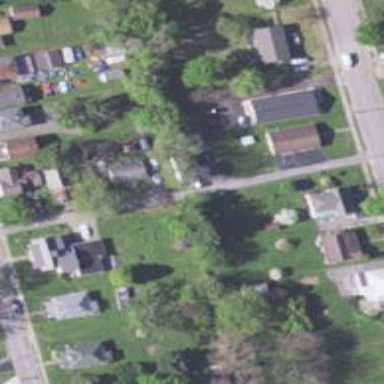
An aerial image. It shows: Neighborhood.